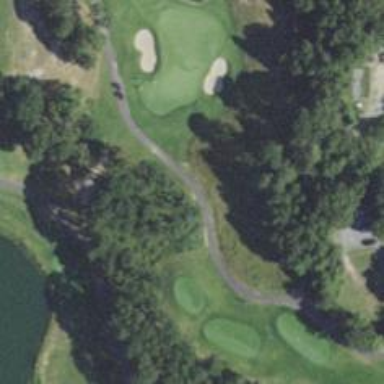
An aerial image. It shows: Path for both roads and golfers.